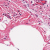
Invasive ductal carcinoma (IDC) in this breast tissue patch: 0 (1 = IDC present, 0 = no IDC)